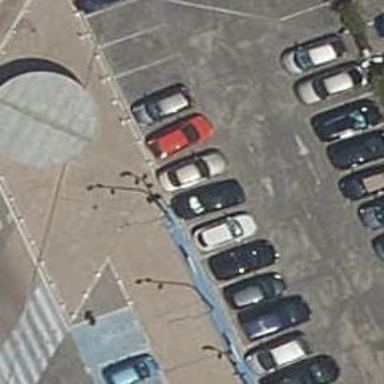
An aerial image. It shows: Paved sidewalk that serves as footway.